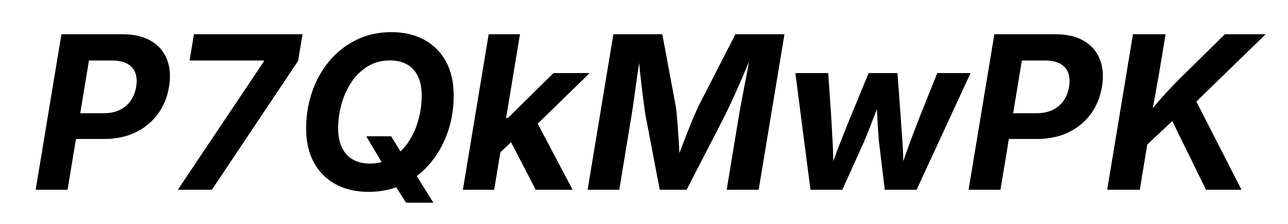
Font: Inter-Italic_Bold_Italic